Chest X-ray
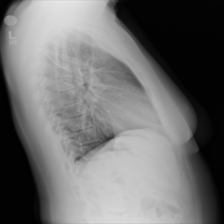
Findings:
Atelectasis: negative
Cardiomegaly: negative
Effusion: negative
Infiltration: negative
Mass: negative
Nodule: negative
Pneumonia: negative
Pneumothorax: negative
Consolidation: negative
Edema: negative
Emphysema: negative
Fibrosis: negative
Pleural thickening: negative
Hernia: negative